Interaction volume radius: 5 \u00c5
Interaction volume height: 20 \u00c5
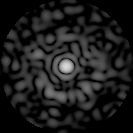
Disorder parameter: 0.8299